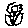
Label: flower